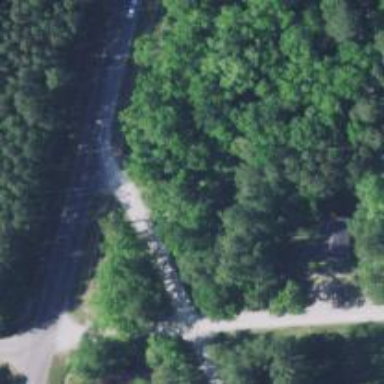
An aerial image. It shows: Culvert tunnel.